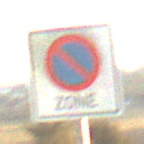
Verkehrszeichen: BeginnEingeschraenktesHalteverbotZone
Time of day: SunriseSunset
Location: Outdoor (Nature)
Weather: PartlyCloudy
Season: NotSpecified
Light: Natural